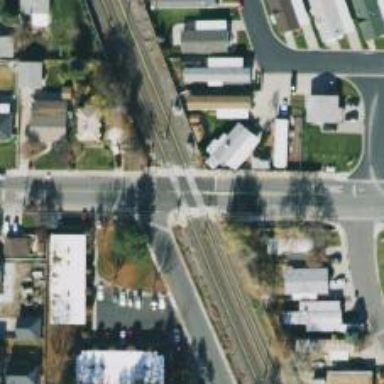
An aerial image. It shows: Level crossing along the railway.